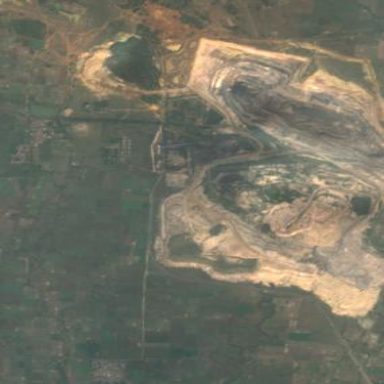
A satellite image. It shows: Quarry area.